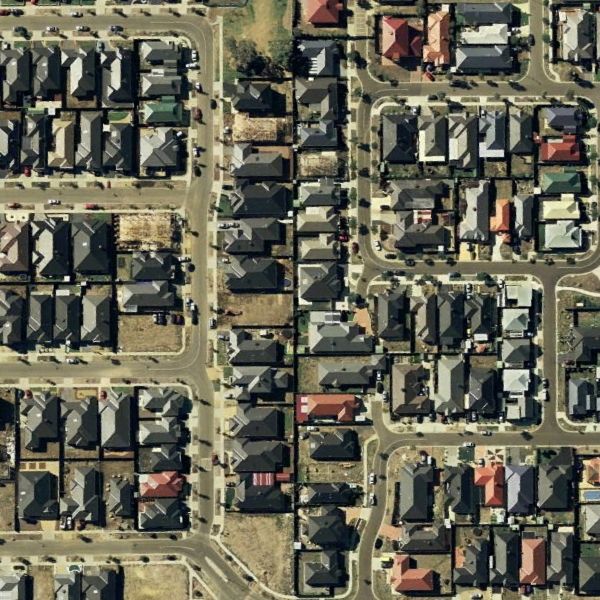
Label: DenseResidential